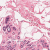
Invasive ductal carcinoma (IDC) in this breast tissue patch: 0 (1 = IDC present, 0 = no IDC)